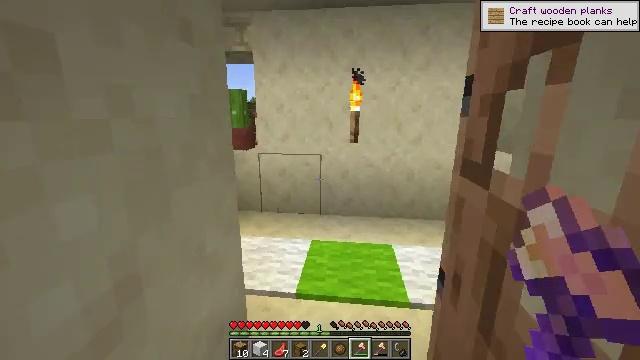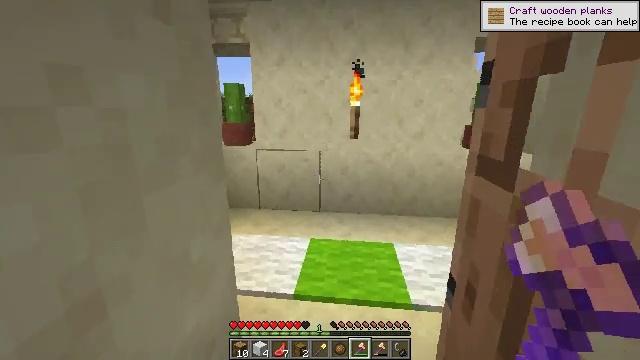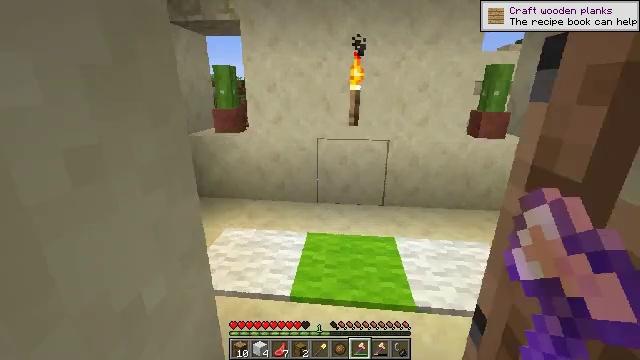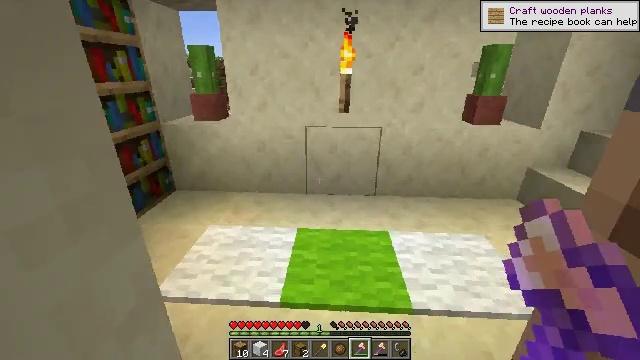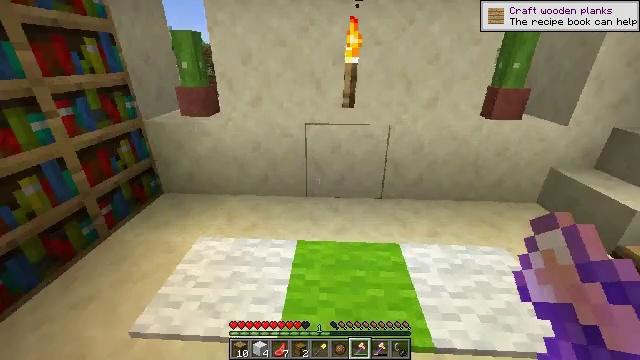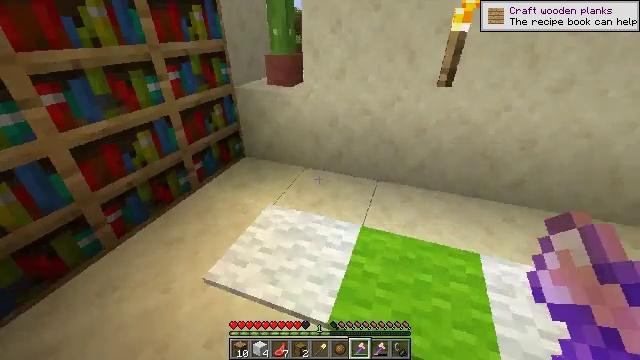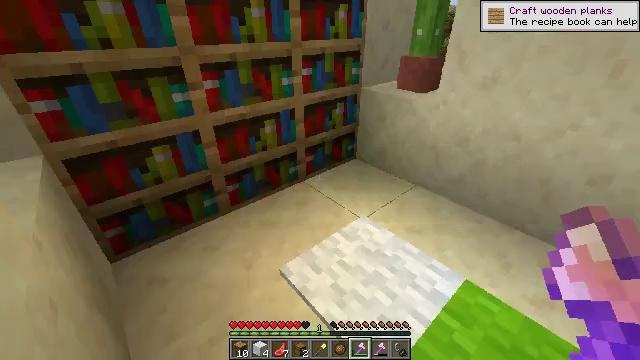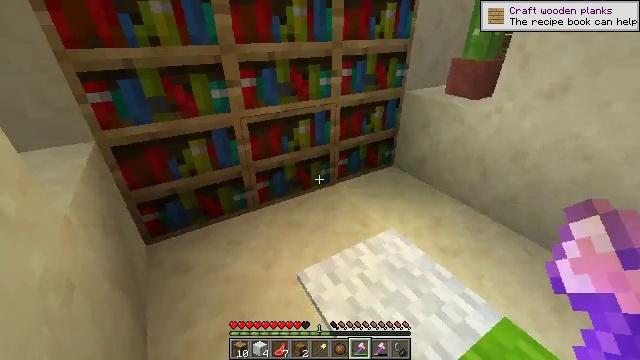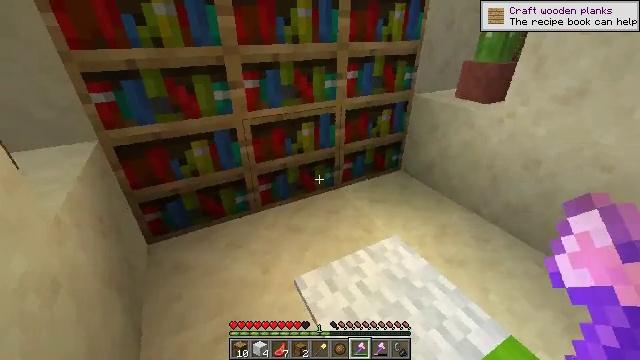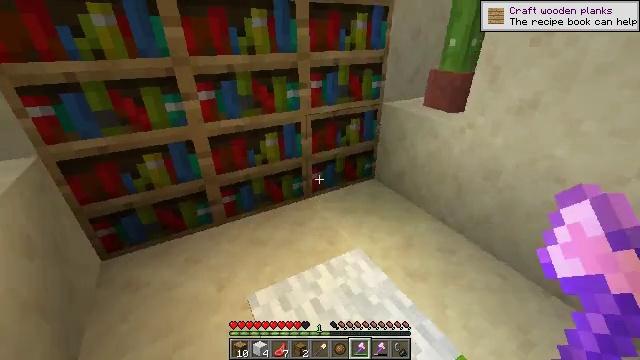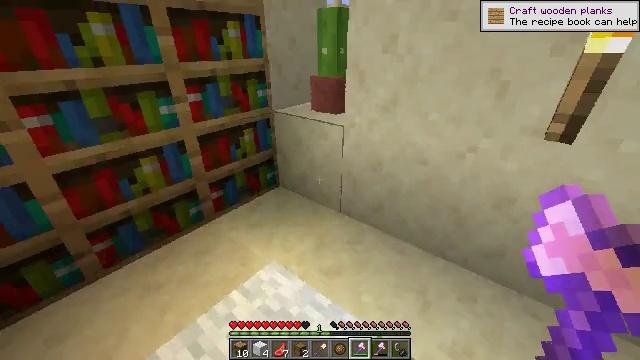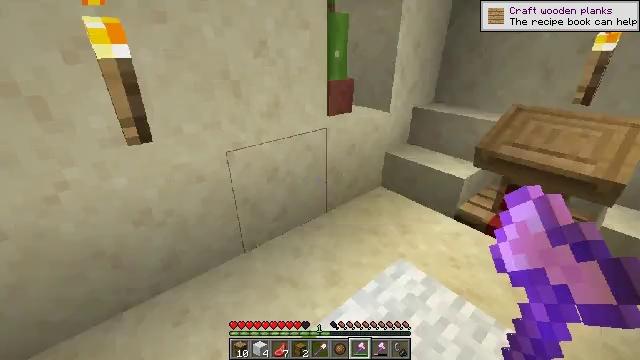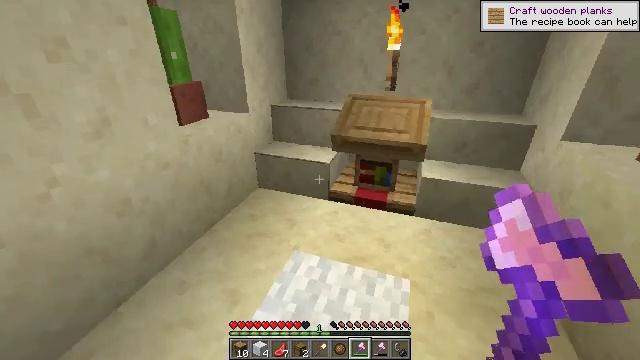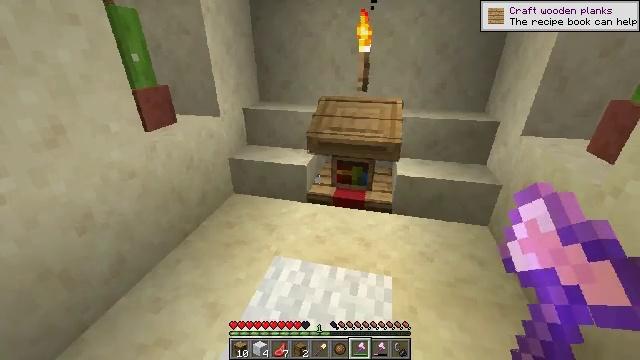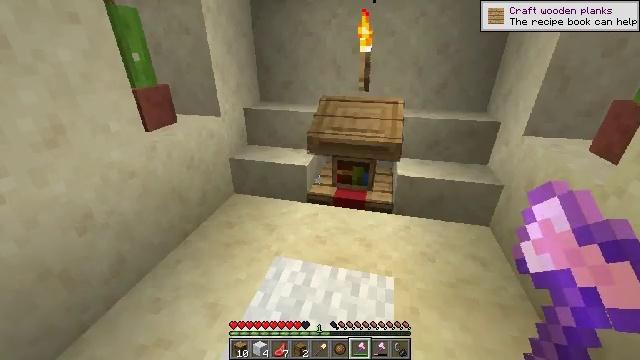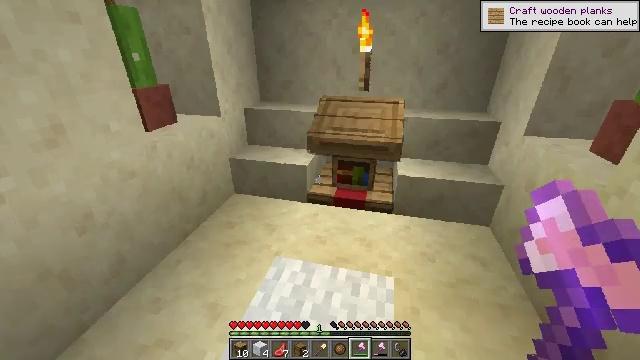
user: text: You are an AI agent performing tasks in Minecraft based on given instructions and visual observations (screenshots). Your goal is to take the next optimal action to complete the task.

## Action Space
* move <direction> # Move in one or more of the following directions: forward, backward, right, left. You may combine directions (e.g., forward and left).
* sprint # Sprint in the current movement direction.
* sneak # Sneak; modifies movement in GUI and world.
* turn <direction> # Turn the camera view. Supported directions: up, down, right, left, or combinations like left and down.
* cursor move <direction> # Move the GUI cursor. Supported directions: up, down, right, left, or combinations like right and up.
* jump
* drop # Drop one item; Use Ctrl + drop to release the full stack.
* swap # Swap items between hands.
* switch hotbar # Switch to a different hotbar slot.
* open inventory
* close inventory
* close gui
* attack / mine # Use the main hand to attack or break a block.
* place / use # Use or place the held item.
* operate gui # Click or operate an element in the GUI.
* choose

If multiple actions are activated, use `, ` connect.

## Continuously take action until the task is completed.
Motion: motion action
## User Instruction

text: Collect the lectern by destroying it.
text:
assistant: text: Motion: move forward
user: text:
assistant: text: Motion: move forward, turn down
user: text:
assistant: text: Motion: move forward, turn right and down
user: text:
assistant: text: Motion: move forward, turn down
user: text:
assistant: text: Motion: move forward, turn left and down
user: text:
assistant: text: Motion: move forward and move right, turn left
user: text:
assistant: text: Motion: move forward and move right, turn left
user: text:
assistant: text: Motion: move right, turn left
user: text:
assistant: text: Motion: move right, turn right
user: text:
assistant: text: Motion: turn right and up
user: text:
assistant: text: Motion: turn right
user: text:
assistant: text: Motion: turn right
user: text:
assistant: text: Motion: turn right
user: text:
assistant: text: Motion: no_op
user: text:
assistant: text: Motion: no_op
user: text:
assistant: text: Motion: no_op
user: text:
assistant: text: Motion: no_op
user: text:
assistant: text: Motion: no_op
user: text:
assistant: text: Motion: turn up
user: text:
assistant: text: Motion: turn right and up
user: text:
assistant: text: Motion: no_op
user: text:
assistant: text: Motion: move forward
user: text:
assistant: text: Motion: move forward and move right
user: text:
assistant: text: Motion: move forward and move right
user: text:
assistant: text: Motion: move forward and move right, turn left
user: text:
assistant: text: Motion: move forward and move right, turn left and down
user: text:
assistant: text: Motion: move forward and move right
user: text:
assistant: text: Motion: move forward
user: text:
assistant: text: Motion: turn left and down
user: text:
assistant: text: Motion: turn left and down, attack / mine